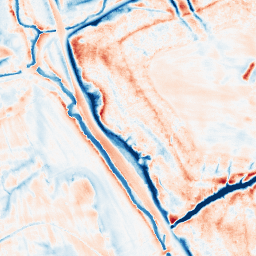
Category: trend_removal
Decomposition family: local_polynomial
Decomposition parameters: window_size: 21
degree: 2
Upsampling method: lanczos
Upsampling parameters: scale: 8
Upsampling scale: 8